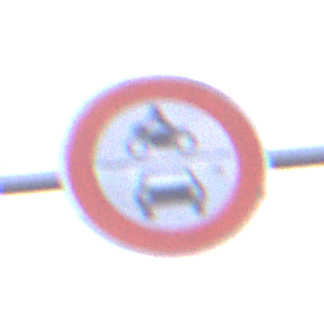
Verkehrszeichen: VerbotKraftfahrzeuge
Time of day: MorningAfternoon
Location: Outdoor (Urban)
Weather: PartlyCloudy
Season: NotSpecified
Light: Natural